Field crop: tomato
Growth stage: 1
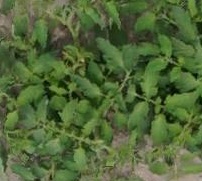
Species: tomato